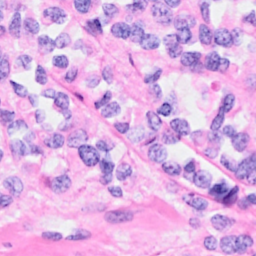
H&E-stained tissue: Breast